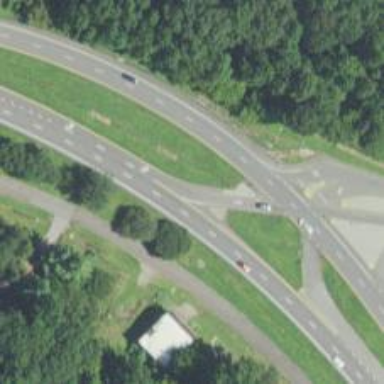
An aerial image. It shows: Trunk link highway.